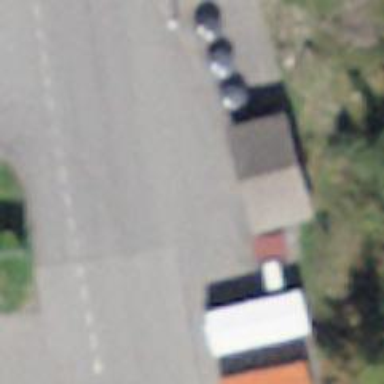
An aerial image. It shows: Recycling facility.